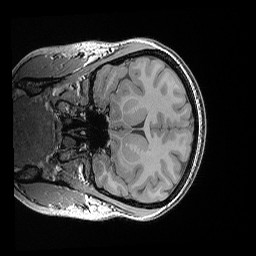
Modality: T1w
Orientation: coronal
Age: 23
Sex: female
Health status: healthy
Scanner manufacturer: siemens
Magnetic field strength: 3 T
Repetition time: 0.02 s
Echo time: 0.00492 s